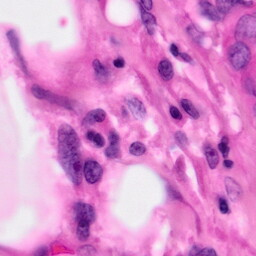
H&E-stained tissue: Pancreatic